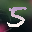
Label: 5